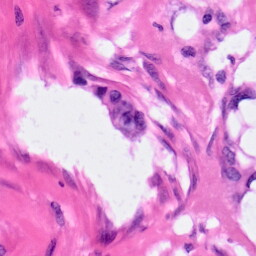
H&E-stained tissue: Pancreatic